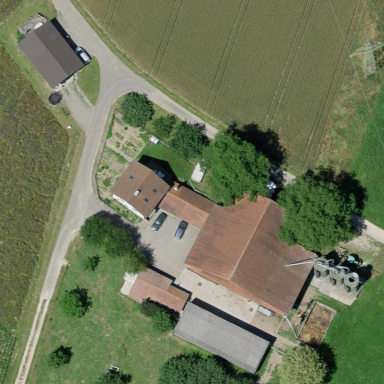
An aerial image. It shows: Farm with farmyard.